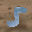
Label: 5